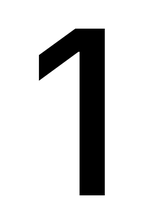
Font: Inter_Medium